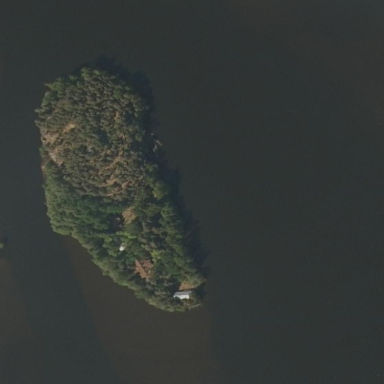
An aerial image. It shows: Islet.